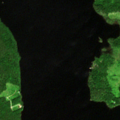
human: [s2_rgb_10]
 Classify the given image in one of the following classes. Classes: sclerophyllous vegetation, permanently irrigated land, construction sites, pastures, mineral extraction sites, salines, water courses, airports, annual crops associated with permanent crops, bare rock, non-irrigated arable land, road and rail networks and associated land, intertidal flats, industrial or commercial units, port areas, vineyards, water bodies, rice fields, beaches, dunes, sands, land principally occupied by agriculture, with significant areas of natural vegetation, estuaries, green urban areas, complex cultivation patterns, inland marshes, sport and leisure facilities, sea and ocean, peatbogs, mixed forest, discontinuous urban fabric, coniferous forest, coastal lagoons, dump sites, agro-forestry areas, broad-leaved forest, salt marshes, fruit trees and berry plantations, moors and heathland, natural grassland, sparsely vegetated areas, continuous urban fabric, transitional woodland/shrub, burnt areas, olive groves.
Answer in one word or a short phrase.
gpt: coniferous forest, mixed forest, water bodies